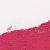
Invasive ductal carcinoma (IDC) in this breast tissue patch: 0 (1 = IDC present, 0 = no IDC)